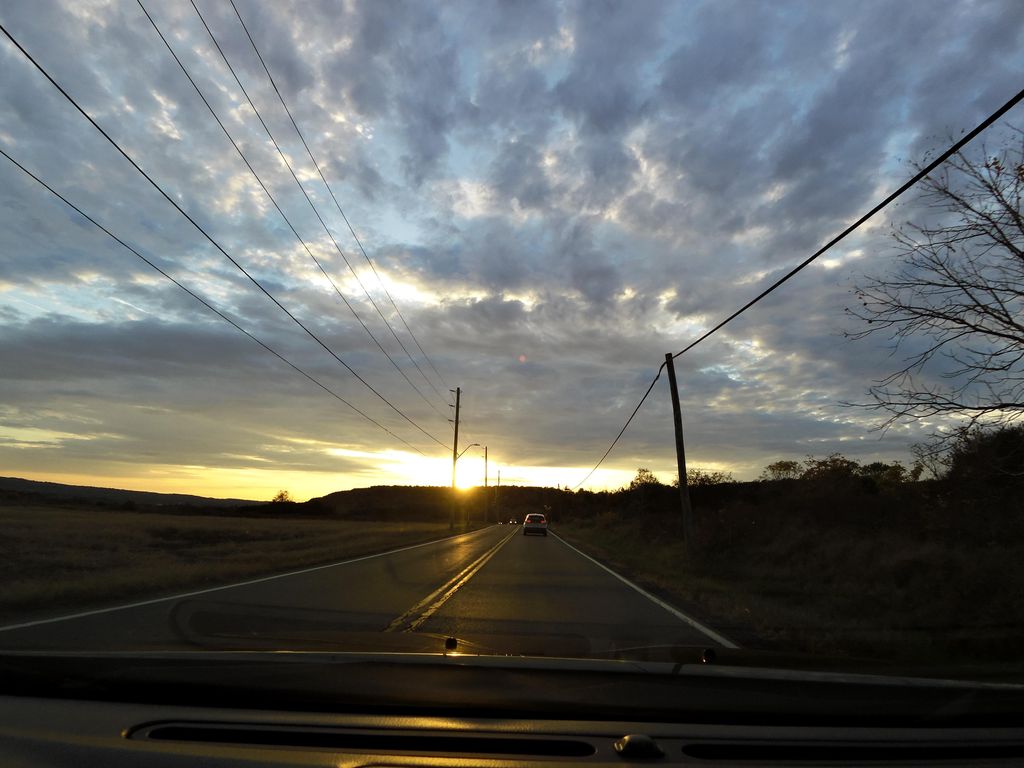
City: hamilton